Question: I have a telerik grid showing 2 levels of details, and for the first level, I want to completely remove the header.
I tried using styles.. i.e.:
'''
column.Bound(x => x.Name)
.ClientTemplate("<#= Name#>")
.HeaderHtmlAttributes( new { style="display:none;"})
'''
But I still get a "gray header thing" over the expand pluse, and it still shows an anoying white layer...

How to completely remove it?
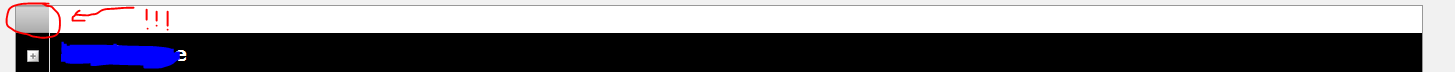
Answer: Nevermind that, I found a solution although would have prefered to do it via razor than do it through a jquery/javascript hack, but with Telerik, you got to expect that!
Seems a telerik grid's header is wrapped in a 'thead' element with a 't-grid-header' css class.
The styles you apply to a column with 'column.Bound(...).HeaderHtmlAttributes' are only applied to the 'th' element of the 'thead'.
I just added this at the end of my .cshtml file and the header was gone.
'''
<script type="text/javascript">
$(".t-grid-header").css('display', 'none');
</script>
'''